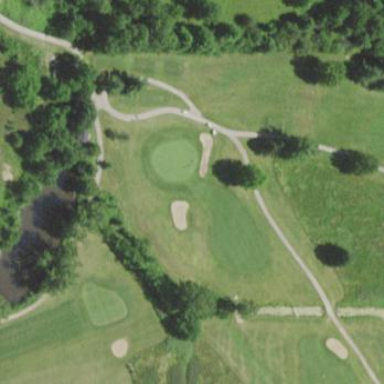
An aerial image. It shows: Golf fairway surrounded by grass.